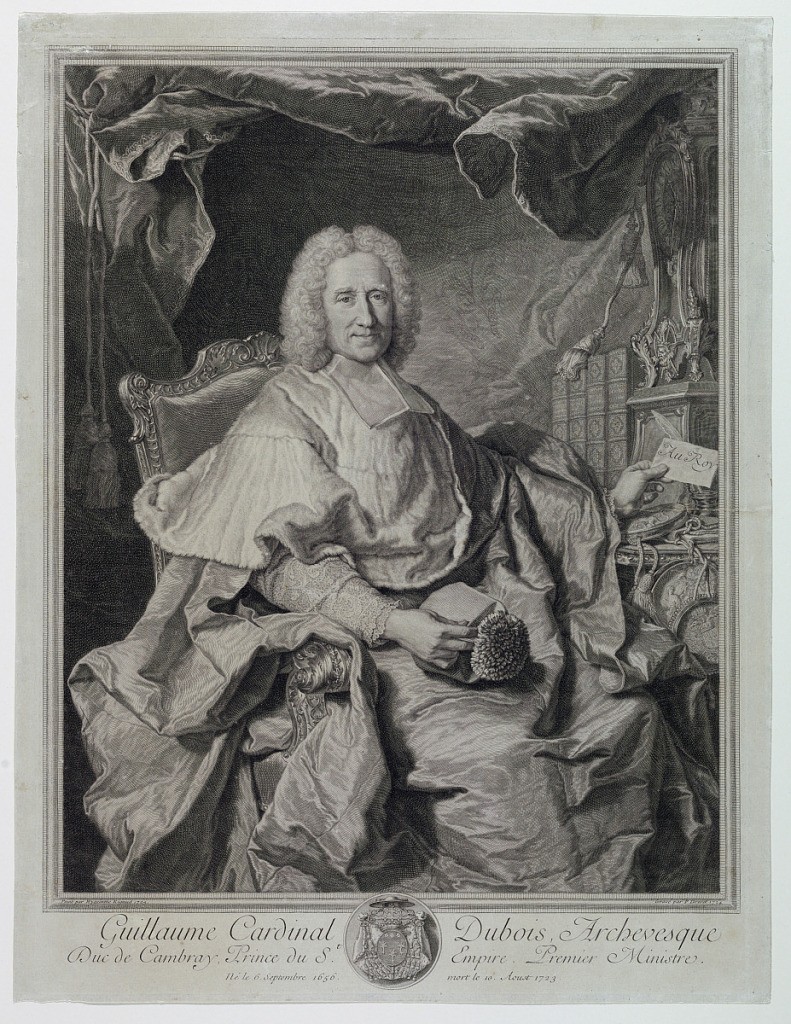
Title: Portrait of Guillaume Cardinal Dubois (1650-1723)
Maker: Pierre-Imbert Drevet, French, 1697 - 1739
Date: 1724
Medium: Engraving on paper
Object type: Print
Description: Three-quarter length portrait of the prelate, seated, turned toward the right, looking out at the spectator. He wears the robes of his office. Title and arms in margin below. Signed and dated in frame, lower right.